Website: crate-barrel
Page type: address-validator
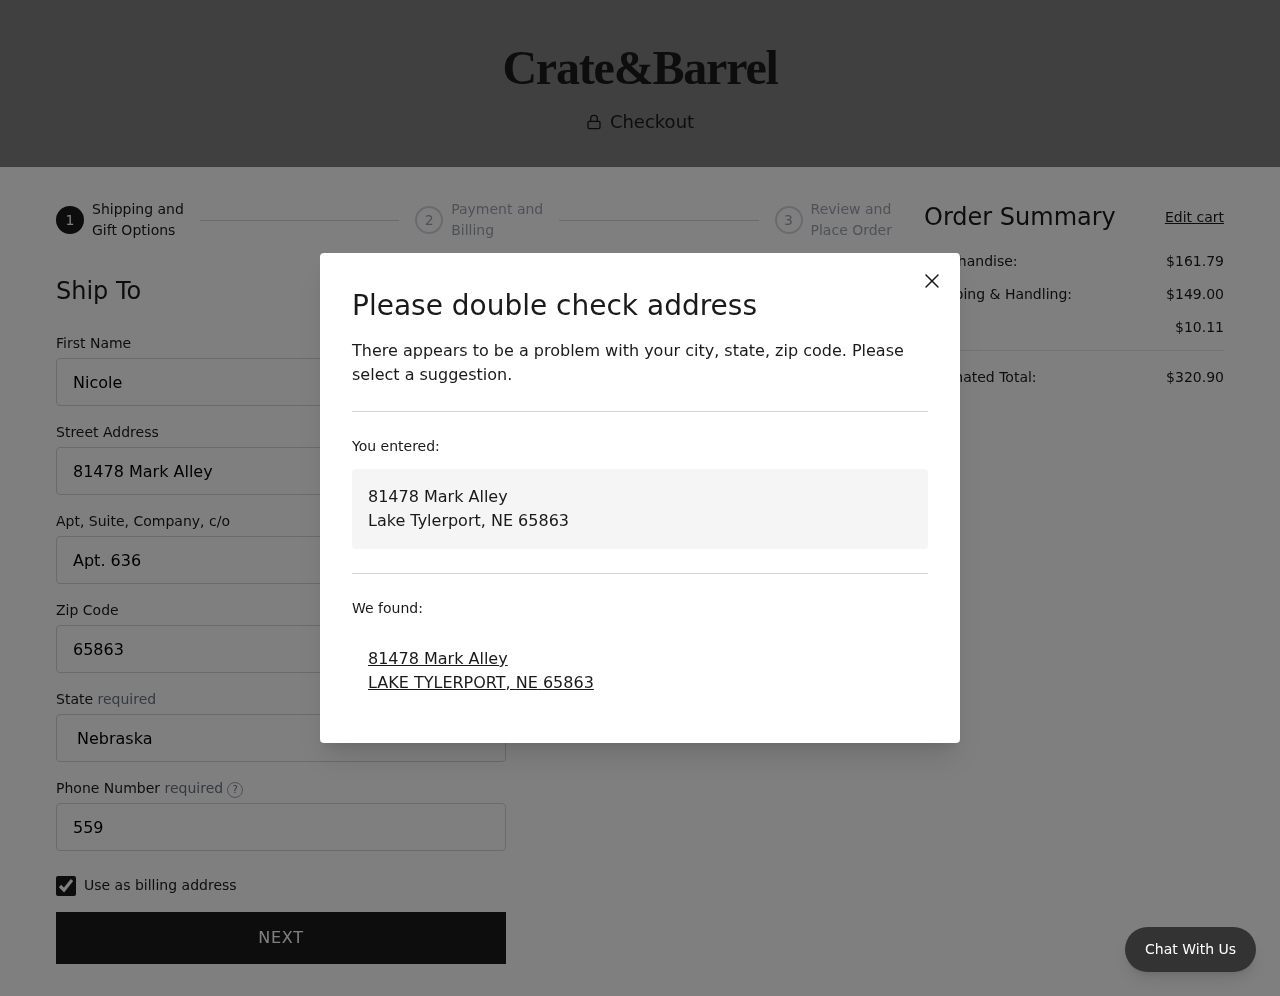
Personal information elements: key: PII_CITY
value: Lake Tylerport
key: PII_CITY
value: LAKE TYLERPORT
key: PII_FIRSTNAME
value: Nicole
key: PII_PHONE
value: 5592376493
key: PII_POSTCODE
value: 65863
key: PII_STATE
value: Nebraska
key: PII_STATE_ABBR
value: NE
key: PII_STREET
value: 81478 Mark Alley
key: PII_STREET2
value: Apt. 636
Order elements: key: ORDER_SUBTOTAL
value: $161.79
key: ORDER_SHIPPING_COST
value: $149.00
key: ORDER_TAX
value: $10.11
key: ORDER_TOTAL
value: $320.90